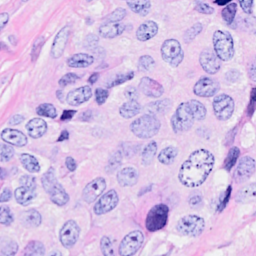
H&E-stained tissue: Breast